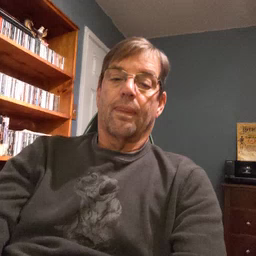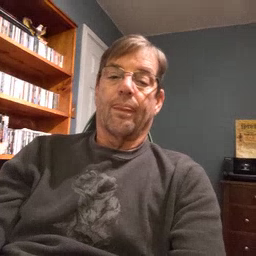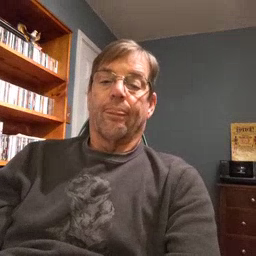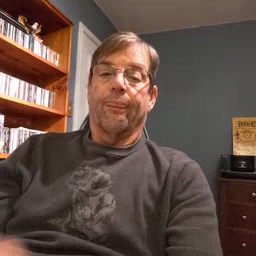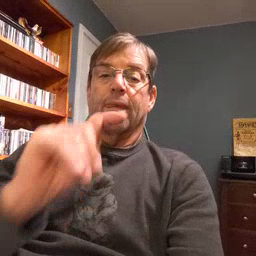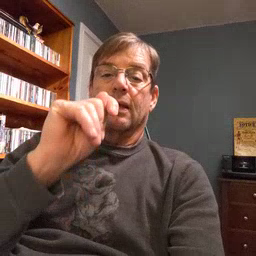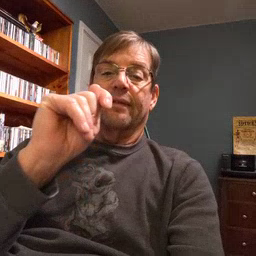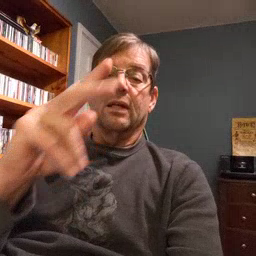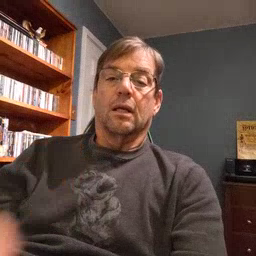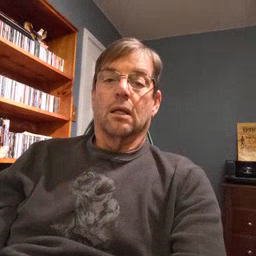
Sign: TV